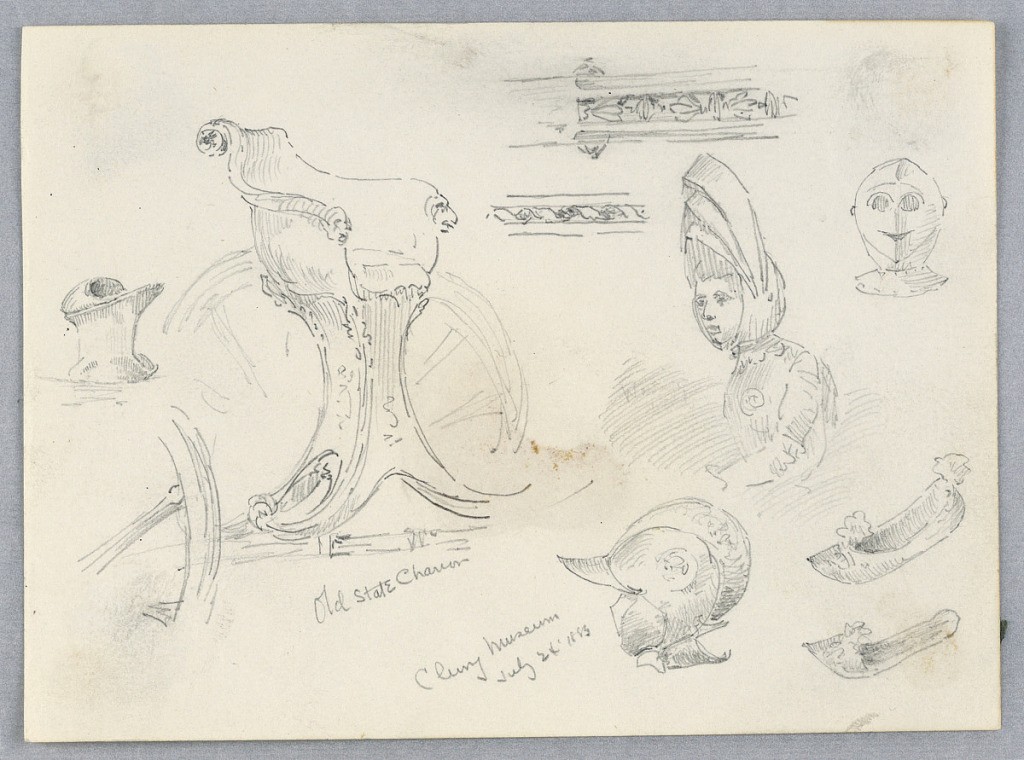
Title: Musée de Cluny, Paris
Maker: Arnold William Brunner, American, 1857–1925
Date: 1883
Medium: Graphite on paper
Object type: Drawing
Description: Center, chair on wheels. Boarders, armor and figures in armor; lower right, shoes.